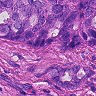
Metastatic tissue present: yes